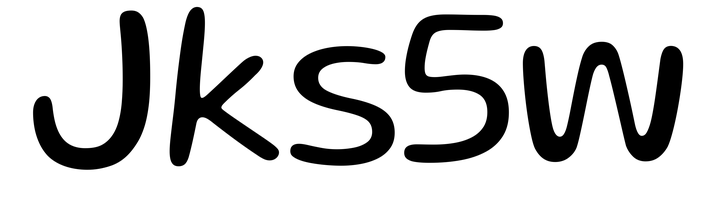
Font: Gluten_Light